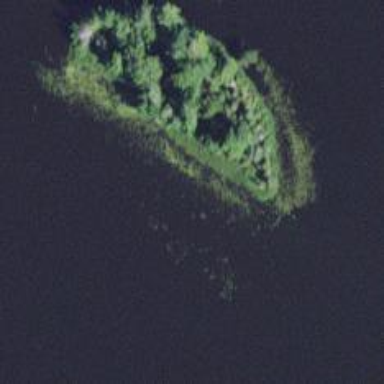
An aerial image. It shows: Islet covered with woodland.